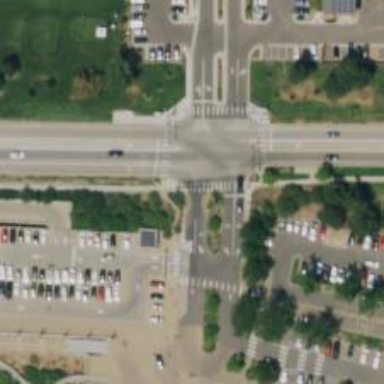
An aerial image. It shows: Zebra crossing on the road.